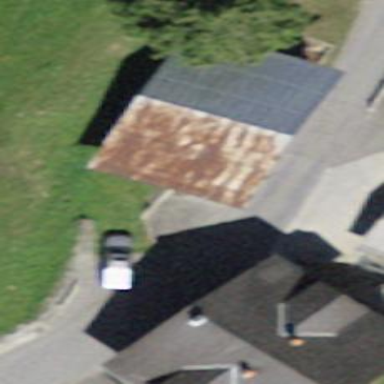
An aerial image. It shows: Shed.